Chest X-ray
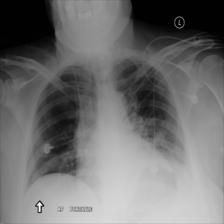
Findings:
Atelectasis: positive
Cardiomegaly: negative
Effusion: negative
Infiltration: negative
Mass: negative
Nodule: negative
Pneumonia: negative
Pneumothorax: negative
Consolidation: negative
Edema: negative
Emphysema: negative
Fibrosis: negative
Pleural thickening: negative
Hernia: negative